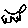
Label: cat